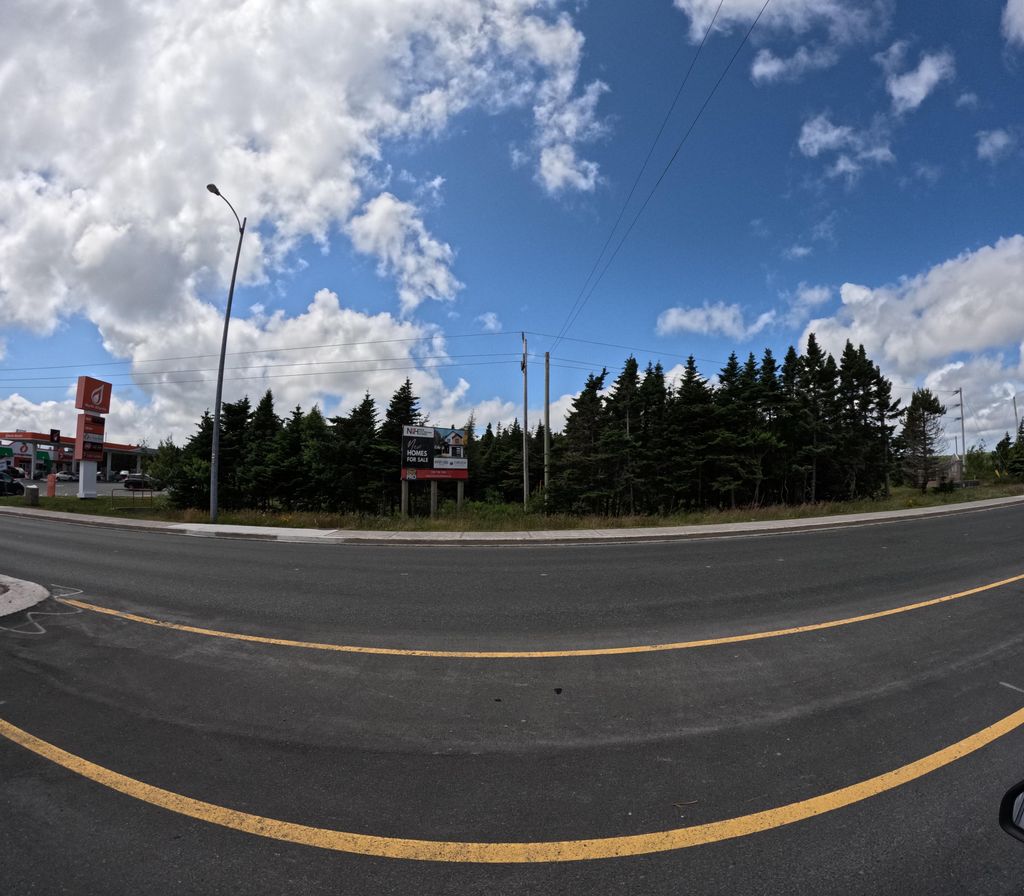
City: st_johns